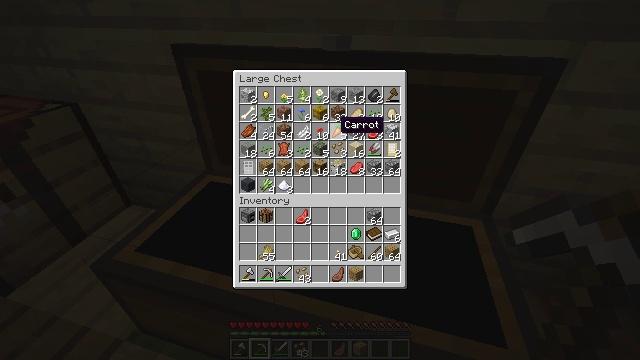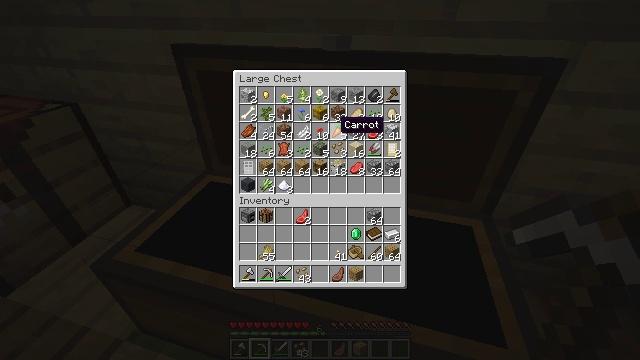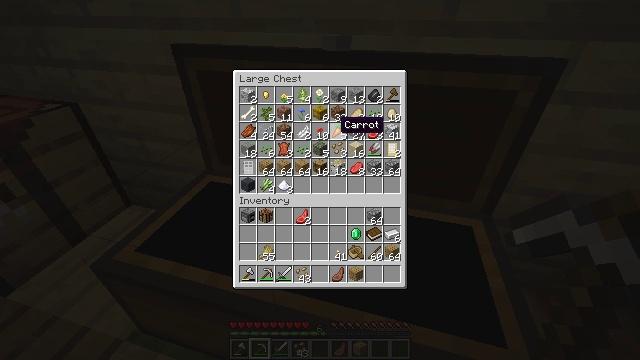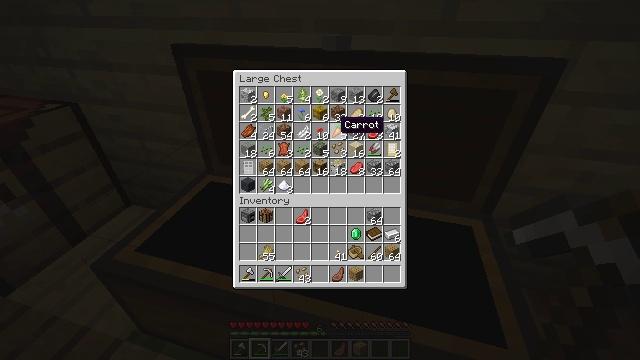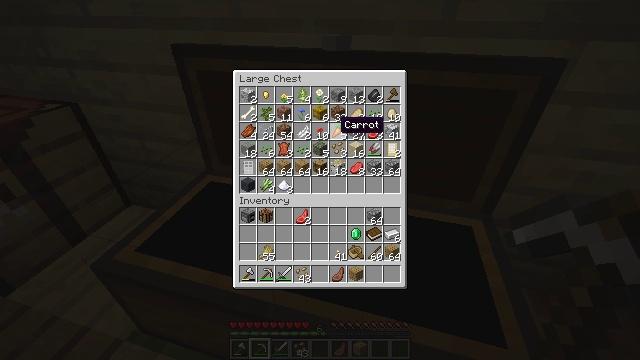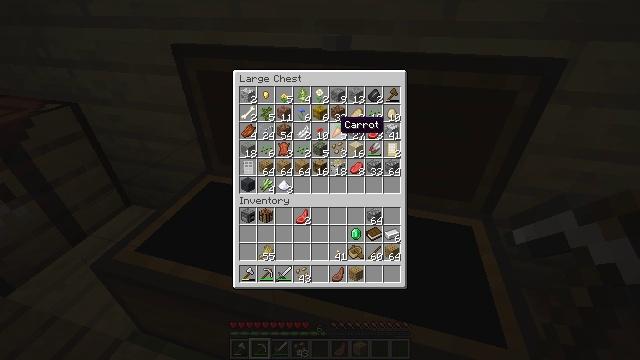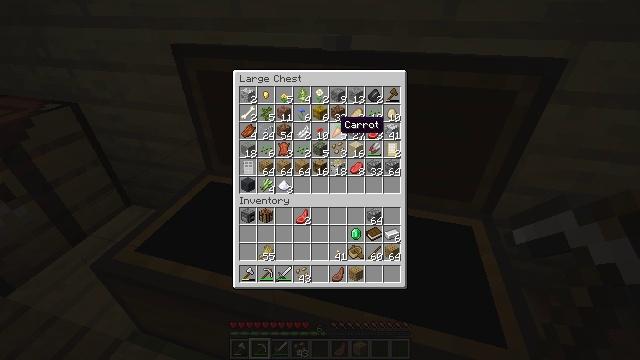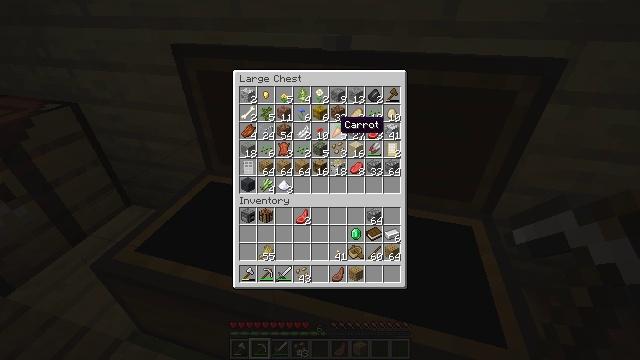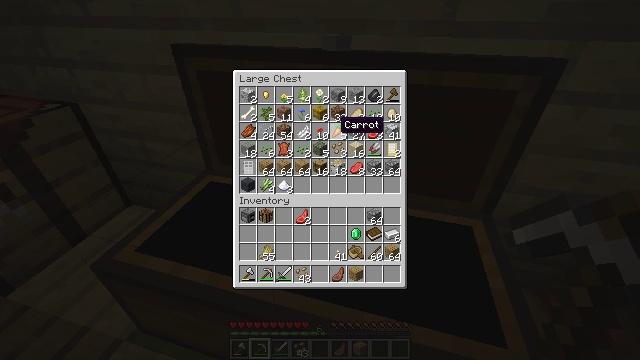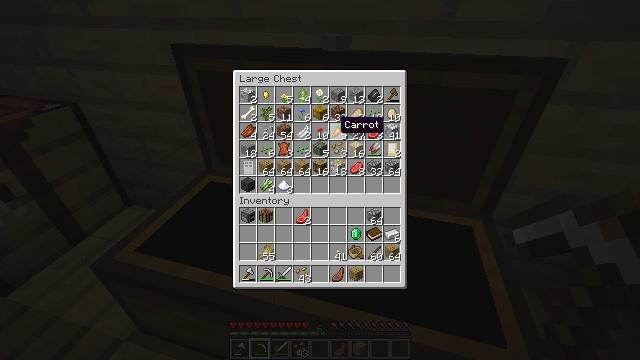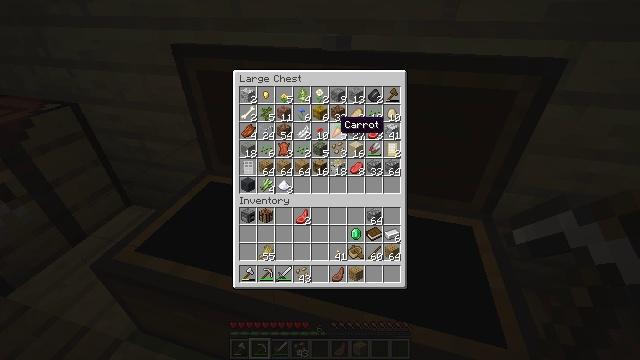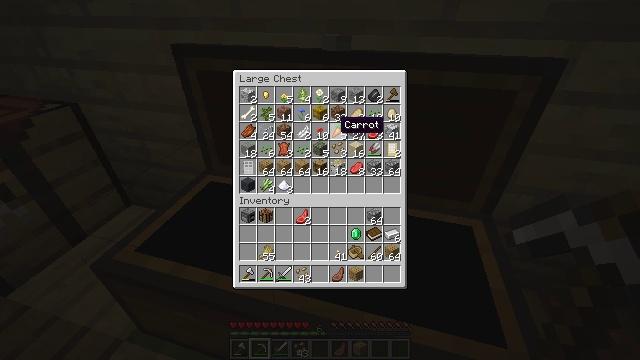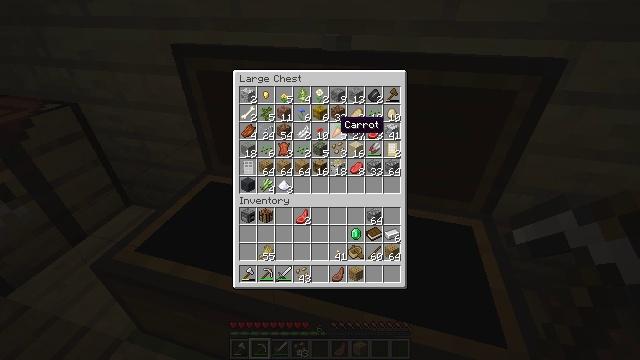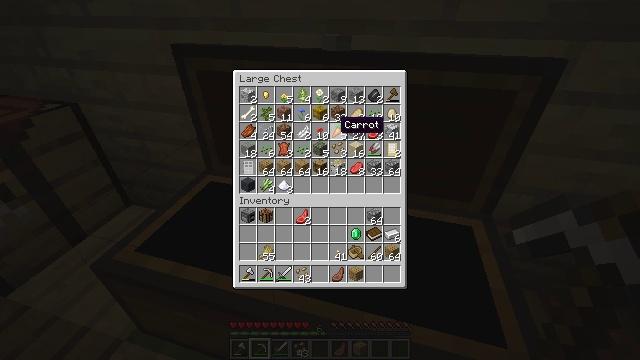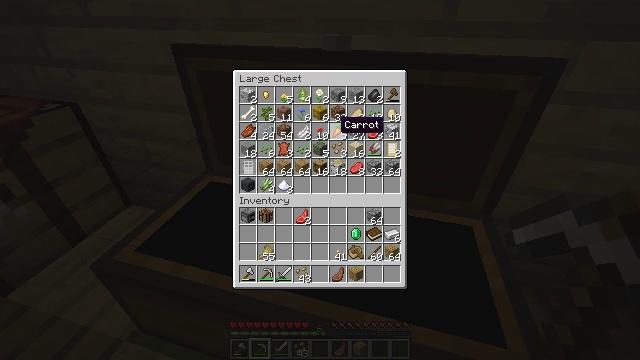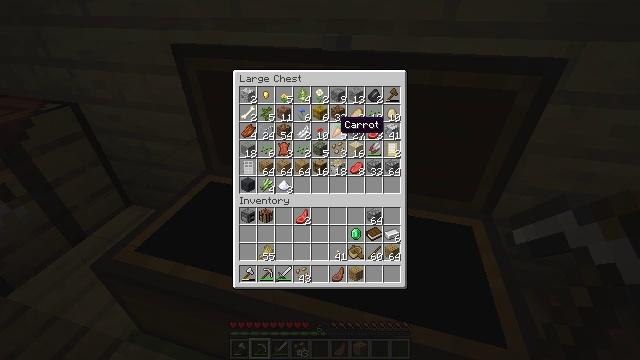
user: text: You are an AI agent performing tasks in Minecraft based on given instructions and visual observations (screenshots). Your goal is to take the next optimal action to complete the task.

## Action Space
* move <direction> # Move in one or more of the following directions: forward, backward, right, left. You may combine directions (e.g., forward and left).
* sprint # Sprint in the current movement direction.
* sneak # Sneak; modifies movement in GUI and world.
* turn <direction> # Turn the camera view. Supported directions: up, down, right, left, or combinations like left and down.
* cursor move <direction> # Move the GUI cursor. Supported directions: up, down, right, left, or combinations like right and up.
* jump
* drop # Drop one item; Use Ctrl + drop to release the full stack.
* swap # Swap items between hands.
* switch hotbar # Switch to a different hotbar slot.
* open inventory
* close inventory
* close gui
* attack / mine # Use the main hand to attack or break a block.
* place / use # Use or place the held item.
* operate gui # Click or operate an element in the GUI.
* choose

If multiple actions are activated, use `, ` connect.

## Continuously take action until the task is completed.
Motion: motion action
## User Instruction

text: Drop a cooked porkchop.
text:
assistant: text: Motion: no_op
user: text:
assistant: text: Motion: no_op
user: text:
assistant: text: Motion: no_op
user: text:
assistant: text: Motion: no_op
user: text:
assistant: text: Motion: no_op
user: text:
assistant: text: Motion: no_op
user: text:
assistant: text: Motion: no_op
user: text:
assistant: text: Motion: no_op
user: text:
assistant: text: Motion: no_op
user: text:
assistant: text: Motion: no_op
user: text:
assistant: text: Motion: no_op
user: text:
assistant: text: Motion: no_op
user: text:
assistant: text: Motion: no_op
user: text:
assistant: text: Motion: no_op
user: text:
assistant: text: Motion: no_op
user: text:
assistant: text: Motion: no_op
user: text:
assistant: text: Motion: no_op
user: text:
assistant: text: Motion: no_op
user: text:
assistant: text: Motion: no_op
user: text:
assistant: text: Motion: no_op
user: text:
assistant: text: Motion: no_op
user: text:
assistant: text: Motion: no_op
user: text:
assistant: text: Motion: no_op
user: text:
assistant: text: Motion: no_op
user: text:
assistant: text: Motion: no_op
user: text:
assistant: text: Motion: no_op
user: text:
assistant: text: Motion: no_op
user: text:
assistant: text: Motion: no_op
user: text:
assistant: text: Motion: no_op
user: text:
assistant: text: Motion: no_op